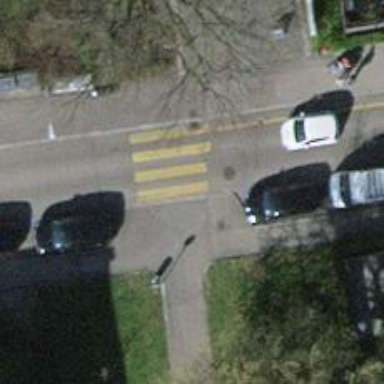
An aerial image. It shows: Marked crossing with traffic choker feature.